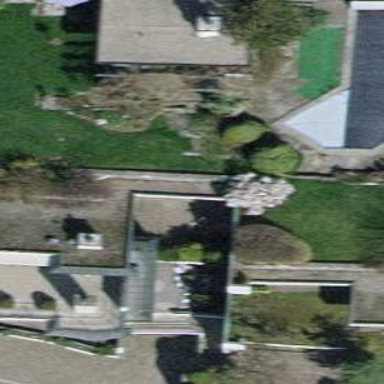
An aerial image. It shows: Terrace building.